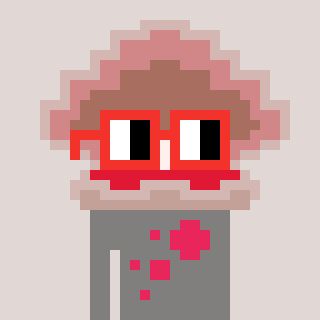
a pixel art character with square red glasses, a oyster-shaped head and a bluegrey-colored body on a warm background